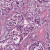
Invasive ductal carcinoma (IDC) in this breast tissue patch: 1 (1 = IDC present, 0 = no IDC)